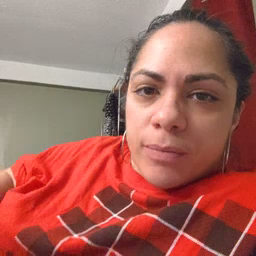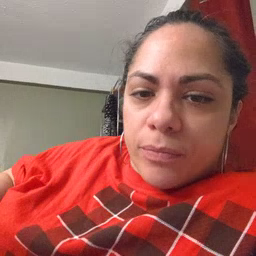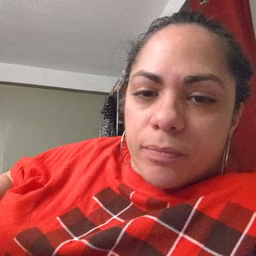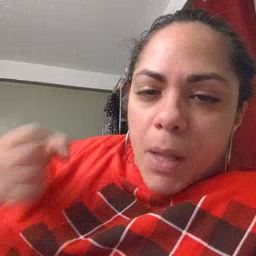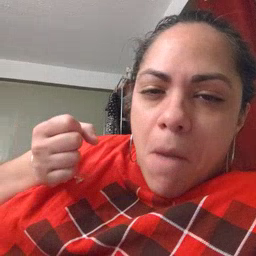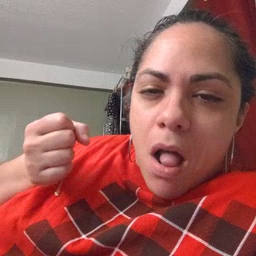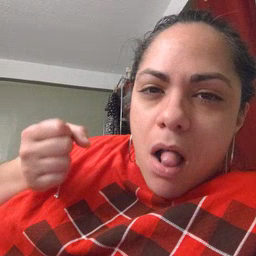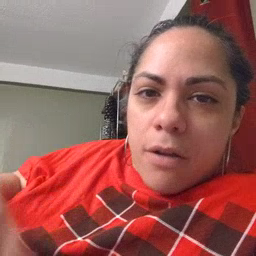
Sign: milk